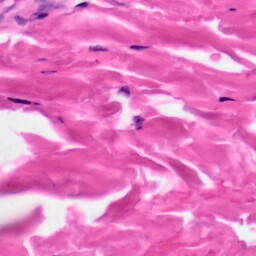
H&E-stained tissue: Skin